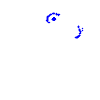
Particle: proton